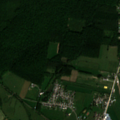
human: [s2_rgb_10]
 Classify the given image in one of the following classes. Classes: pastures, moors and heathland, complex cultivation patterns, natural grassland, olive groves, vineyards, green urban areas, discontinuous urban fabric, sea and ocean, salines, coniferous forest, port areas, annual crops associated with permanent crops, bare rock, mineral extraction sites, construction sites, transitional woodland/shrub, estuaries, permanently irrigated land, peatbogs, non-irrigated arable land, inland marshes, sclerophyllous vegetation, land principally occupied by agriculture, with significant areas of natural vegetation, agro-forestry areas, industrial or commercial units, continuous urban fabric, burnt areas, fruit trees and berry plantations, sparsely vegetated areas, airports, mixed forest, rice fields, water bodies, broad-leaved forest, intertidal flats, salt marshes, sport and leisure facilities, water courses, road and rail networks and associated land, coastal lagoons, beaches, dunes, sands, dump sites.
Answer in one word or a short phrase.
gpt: discontinuous urban fabric, pastures, complex cultivation patterns, broad-leaved forest, mixed forest